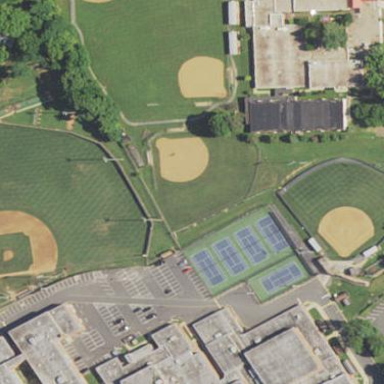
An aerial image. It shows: Baseball pitch for leisure land.